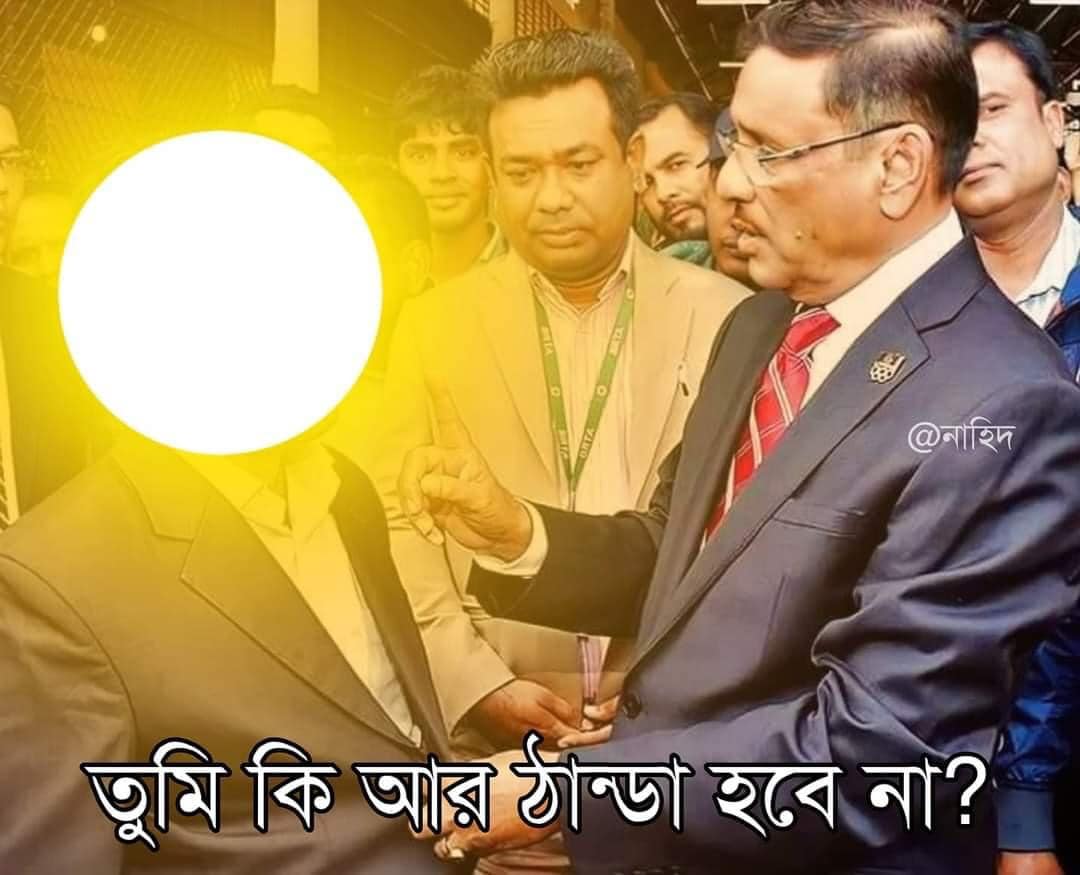
Text: তুমি কি আর ঠাণ্ডা হবে না?
Label: Non Hate